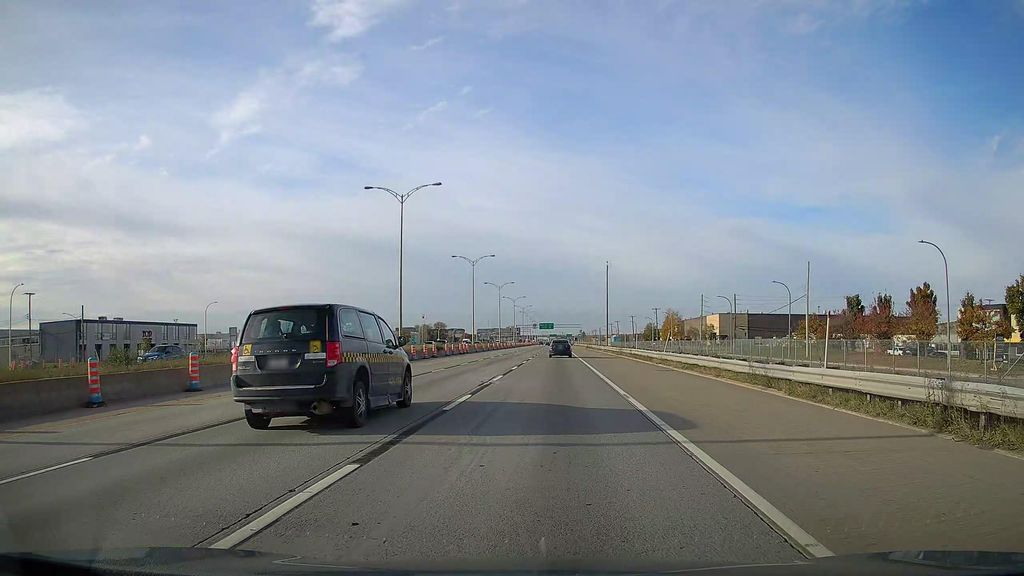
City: montreal